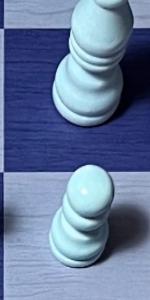
Label: Pawn_White